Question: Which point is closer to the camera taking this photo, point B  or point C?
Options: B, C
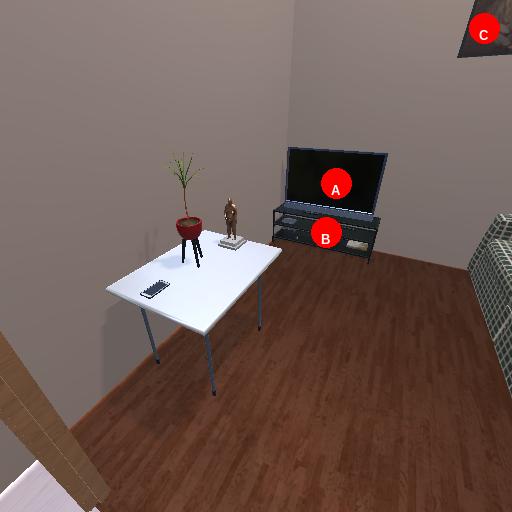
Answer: B